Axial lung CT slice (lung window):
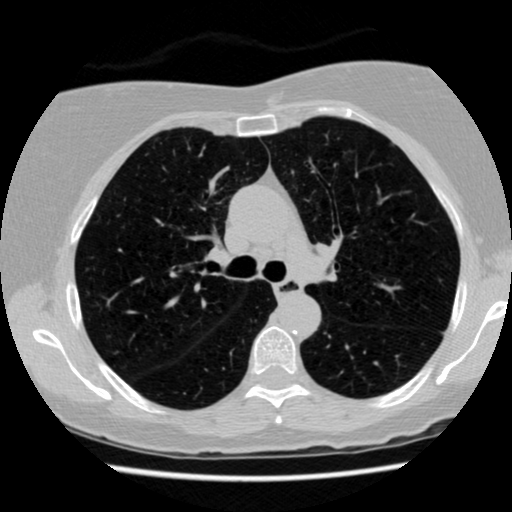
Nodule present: no